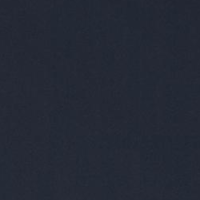
EUNIS habitat code: 14
Species observed at this site:
Euonymus europaeus